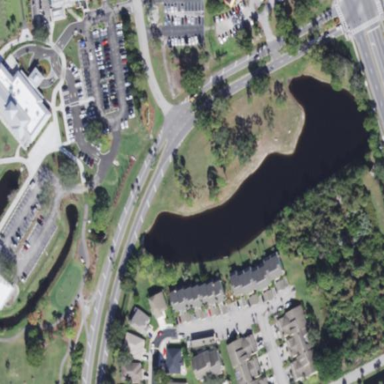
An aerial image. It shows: Retention basin with water.